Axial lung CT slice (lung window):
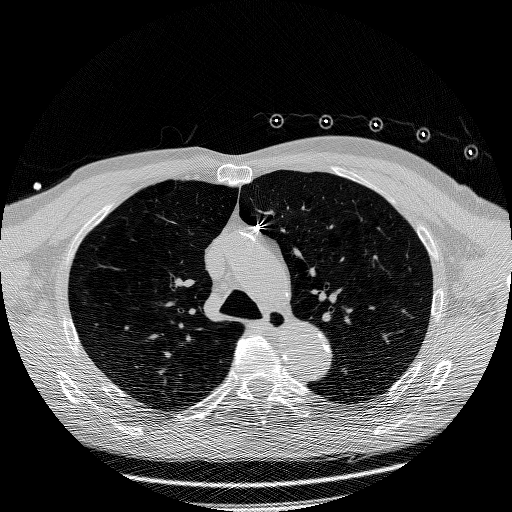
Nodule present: no